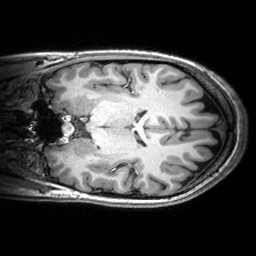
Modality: T1w
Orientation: coronal
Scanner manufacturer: siemens
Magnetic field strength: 3 T
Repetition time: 2.53 s
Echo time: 0.00299 s